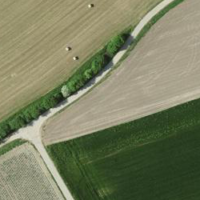
EUNIS habitat code: 52
Species observed at this site:
Prunus padus